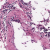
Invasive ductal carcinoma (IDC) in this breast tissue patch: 0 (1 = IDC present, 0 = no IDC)